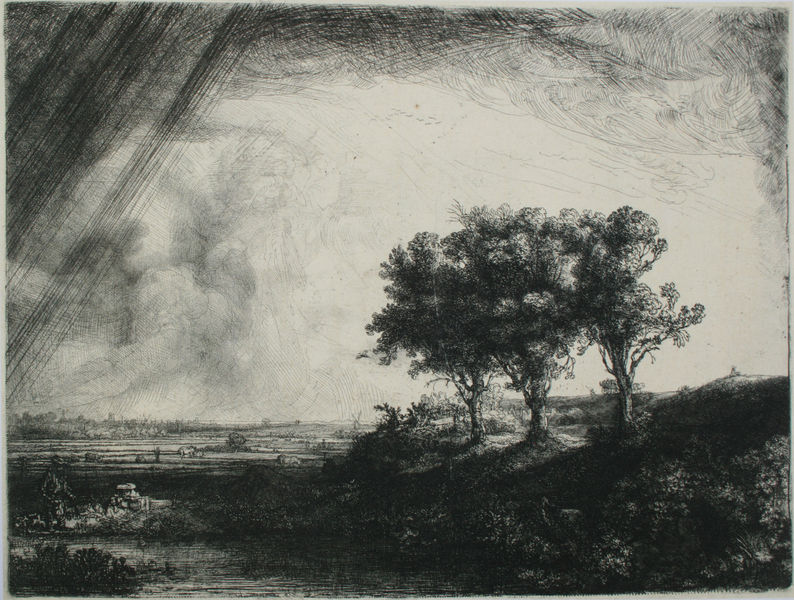
Titel: Die Landschaft mit den drei Bäumen
Künstler: Rembrandt
Standort: Wien
Institution: Albertina
Schlagwörter: baum, gemälde, gewitter, gruppe, himmel, mann, schatten, wasser, wolken, bäume, fluss, landschaft, see, ufer, grau, licht, zeichnung, tiere, wiese, wolke, stehen, holland, bach, ebene, felder, horizont, hügel, natur, weite, büsche, gewässer, sonne, pferd, fischer, hang, böschung, sturm, unwetter, wetter, streifen, regen, tusche, druck, radierung, baumgruppe, wanderer, genial, ebele, fallstreifen